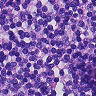
Metastatic tissue present: no